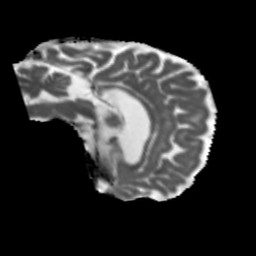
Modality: MD
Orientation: sagittal
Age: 66
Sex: female
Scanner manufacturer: siemens
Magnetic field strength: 3 T
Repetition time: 5.47 s
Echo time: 0.0854 s